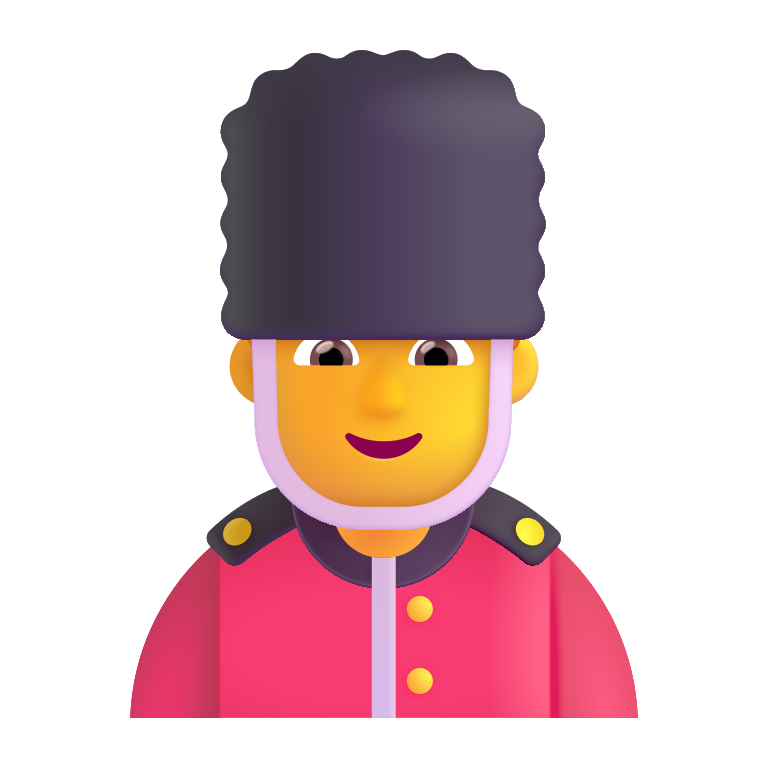
man guard color default